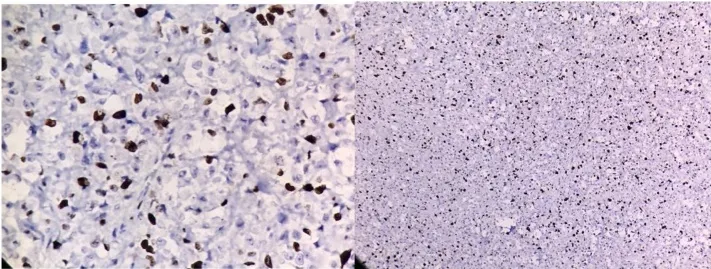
S100 staining.
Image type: pathology (immunostaining)